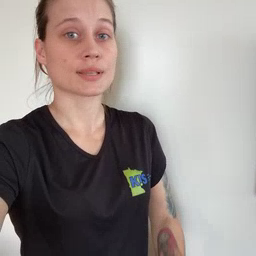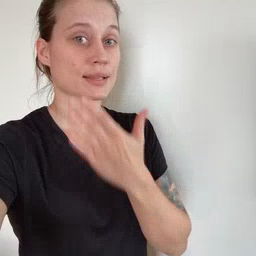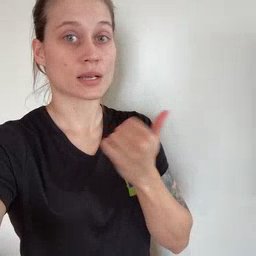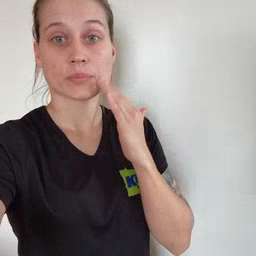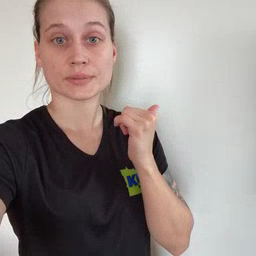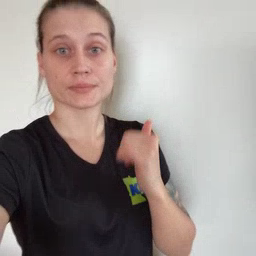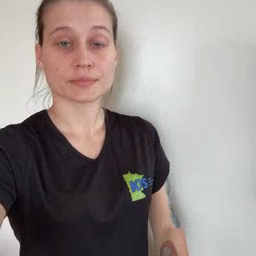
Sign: napkin